Interaction volume radius: 5 \u00c5
Interaction volume height: 10 \u00c5
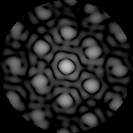
Disorder parameter: 0.2512